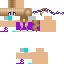
A female human skin with pale skin, wearing brown long hair dressed in a blue hoodie and black pants, featuring a closed mouth.